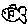
Label: fish